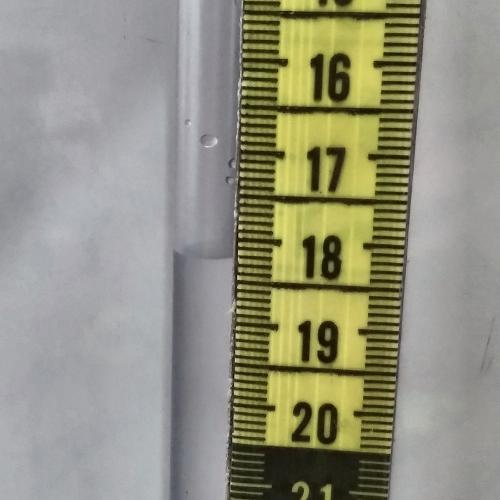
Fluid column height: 18.2 cm